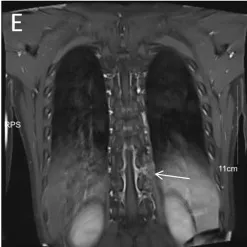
MRI revealed CNS involvement and extramedullary infiltration. (E, F) Significant shrinkage of the soft tissue mass (arrow) of the thoracic vertebrae after localized radiotherapy.
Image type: radiology (mri)